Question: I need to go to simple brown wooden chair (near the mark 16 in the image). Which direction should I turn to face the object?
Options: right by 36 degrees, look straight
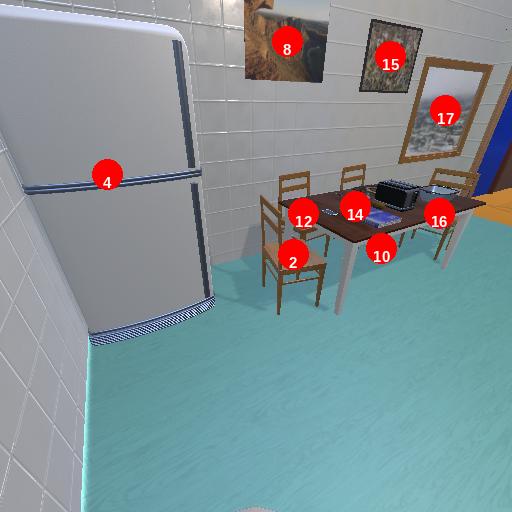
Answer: right by 36 degrees